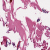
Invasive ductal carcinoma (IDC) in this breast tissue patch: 0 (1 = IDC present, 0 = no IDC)